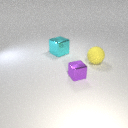
small purple metal cube to the left of large yellow rubber sphere